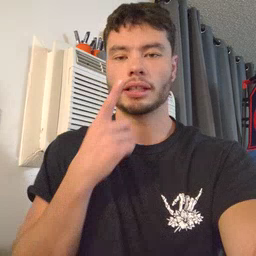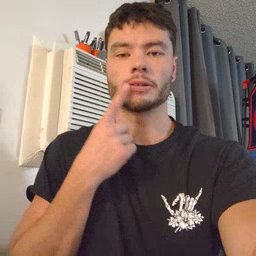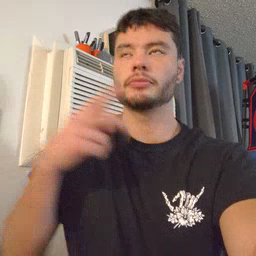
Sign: lips